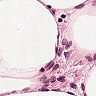
Metastatic tissue present: no